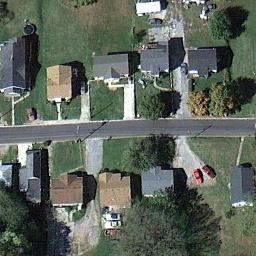
Label: residential